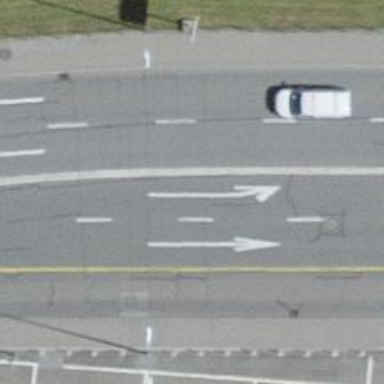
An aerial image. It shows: Secondary road with asphalt surface.